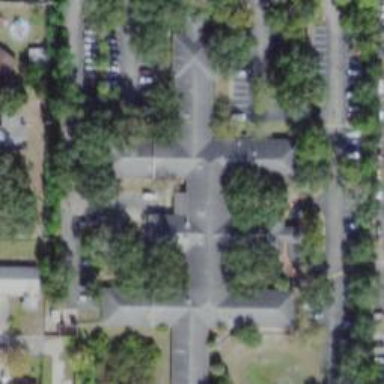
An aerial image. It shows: Nursing home.